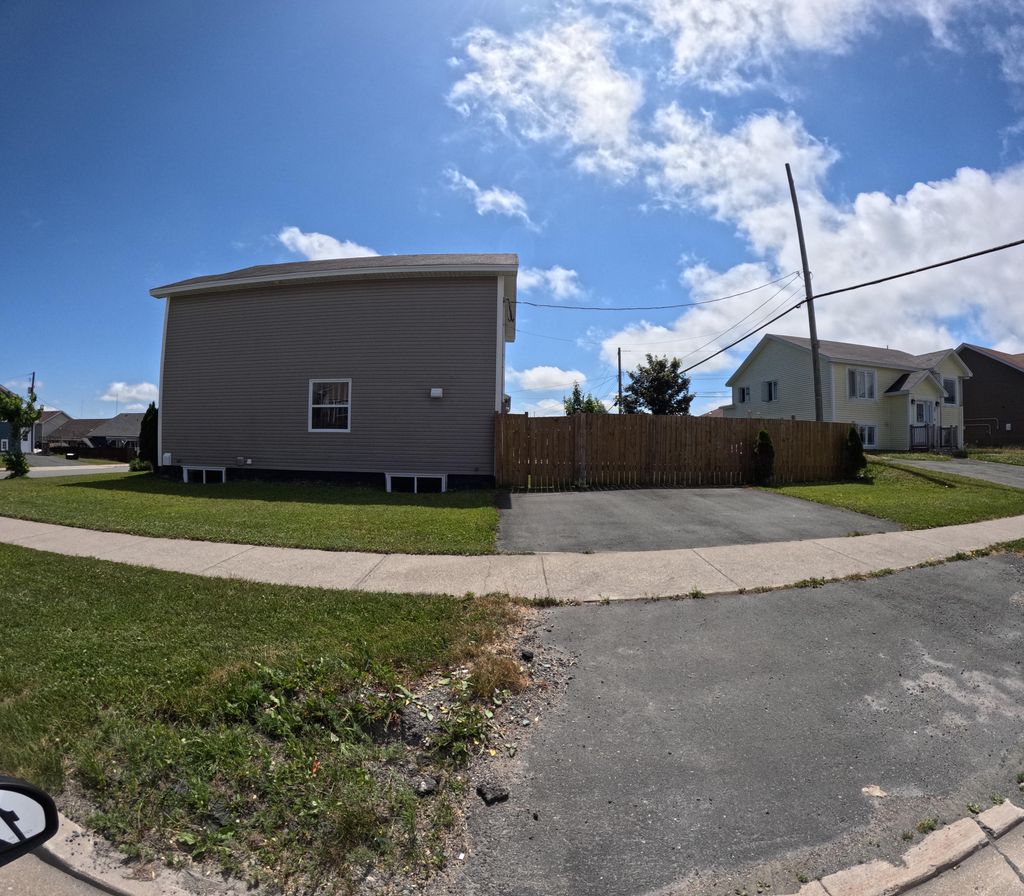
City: st_johns